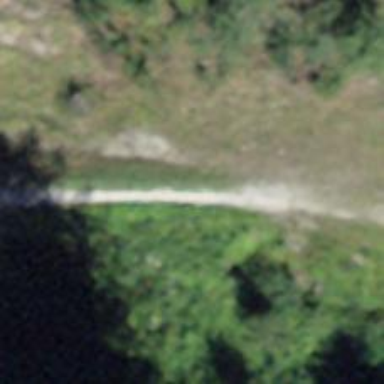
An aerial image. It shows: Ground path.